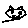
Label: cat